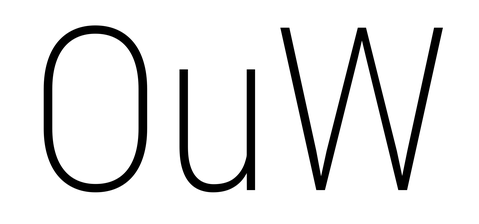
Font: Roboto_Condensed_ExtraLight